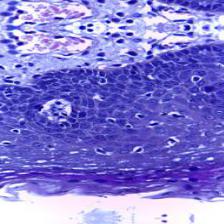
Diagnosis: Normal